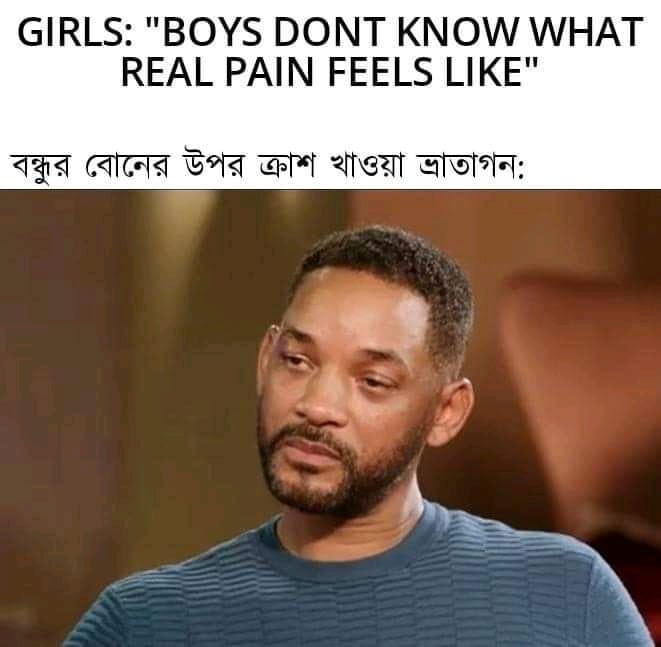
Caption: GIRLS: "BOYS DONT KNOW WHAT REAL PAIN FEELS LIKE "   বন্ধুর বোনের উপর ক্রাশ খাওয়া ভ্রাতাগন:
Label: non-hate